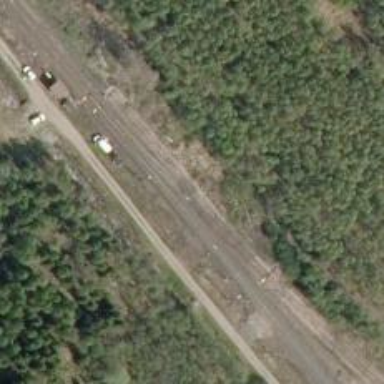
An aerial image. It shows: Preserved rail yard with railway tracks.